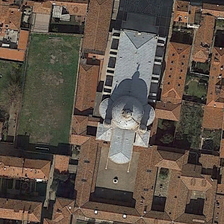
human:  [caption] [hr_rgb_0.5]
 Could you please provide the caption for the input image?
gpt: some red buildings are around a white church .

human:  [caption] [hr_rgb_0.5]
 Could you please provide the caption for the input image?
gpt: some red buildings are around a white church .

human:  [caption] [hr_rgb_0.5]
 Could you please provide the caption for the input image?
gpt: some red buildings are around a white church .

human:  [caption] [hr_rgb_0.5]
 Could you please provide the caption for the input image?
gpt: some red buildings are around a white church .

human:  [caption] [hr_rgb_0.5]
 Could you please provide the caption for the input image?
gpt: some red buildings are around a white church .